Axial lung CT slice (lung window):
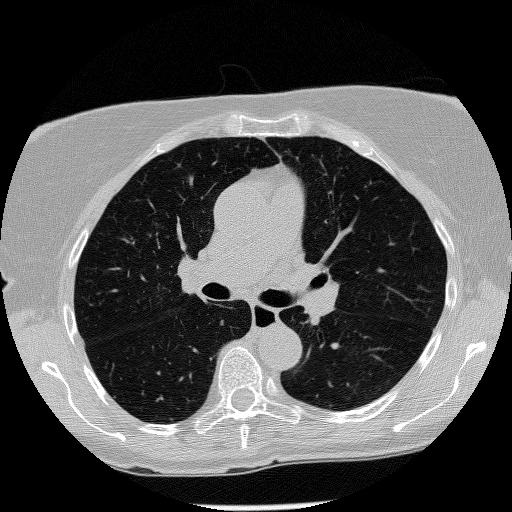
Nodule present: no